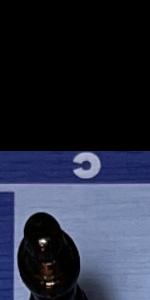
Label: Empty